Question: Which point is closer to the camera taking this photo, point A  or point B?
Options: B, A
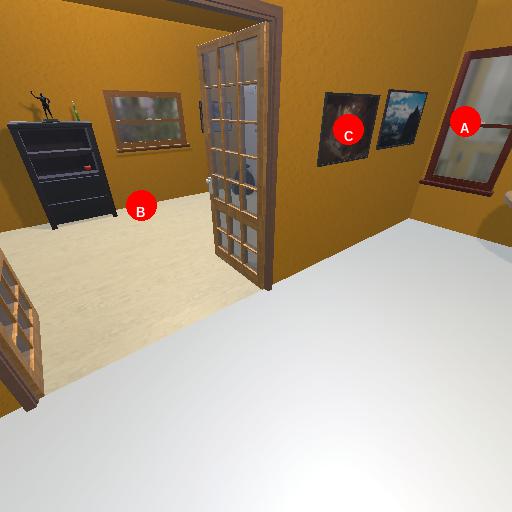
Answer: B